Question: I have a data-structure that looks like the following:
'''
{
"areaType":"Apps",
"product":"MyApp",
"mediaType":"gallery",
"media":[
{
"file":Parse-File,
"description":"A nice image"
},
{
"file":Parse-File,
"description":"Another nice image"
}
]
}
'''
I can see that the parse.com database is based NoSQL(MongoDB), so it would be logical to just nest the images inside of my object, but that just returns and error when i try to insert the files into my database. Wouldn't this be the right approach, or am i supposed to put the images in a relational class, and refer to the images parent, with a Pointer like this?

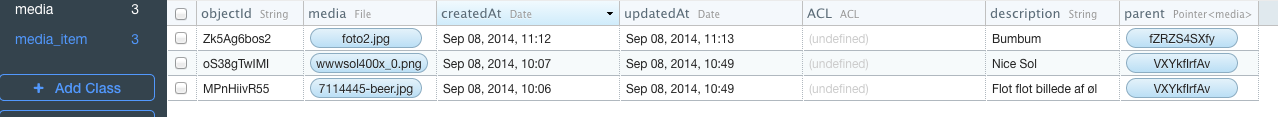
Answer: I haven't tried with PFFiles but you could create an NSArray of NSDictionaries with the NSData's image and its name. Something like this:
'''
NSMutableArray *imagesArray = [[NSMutableArray alloc] init];
PFFile *imageFile1 = [PFFile fileWithName:@"A nice image" data:imageData1];
[imagesArray addObject:imageFile1];
PFFile *imageFile2 = [PFFile fileWithName:@"Another nice image" data:imageData2];
[imagesArray addObject:imageFile2];
[self.media setObject:imagesArray forKey:@"media"];
[self.media saveInBackground];
'''
With that you can retrieve all the data at once.
Despite that, maybe it's a good idea to keep just a relation with references to your images, if each group has many, or if the images are too heavy.
Hope it helps.